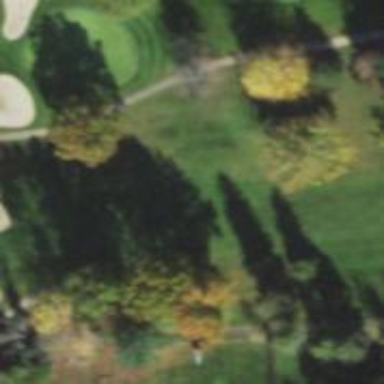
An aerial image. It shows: View of golf hole.